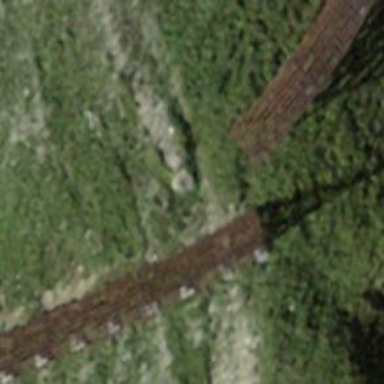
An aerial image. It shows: Structure designed for avalanche protection.